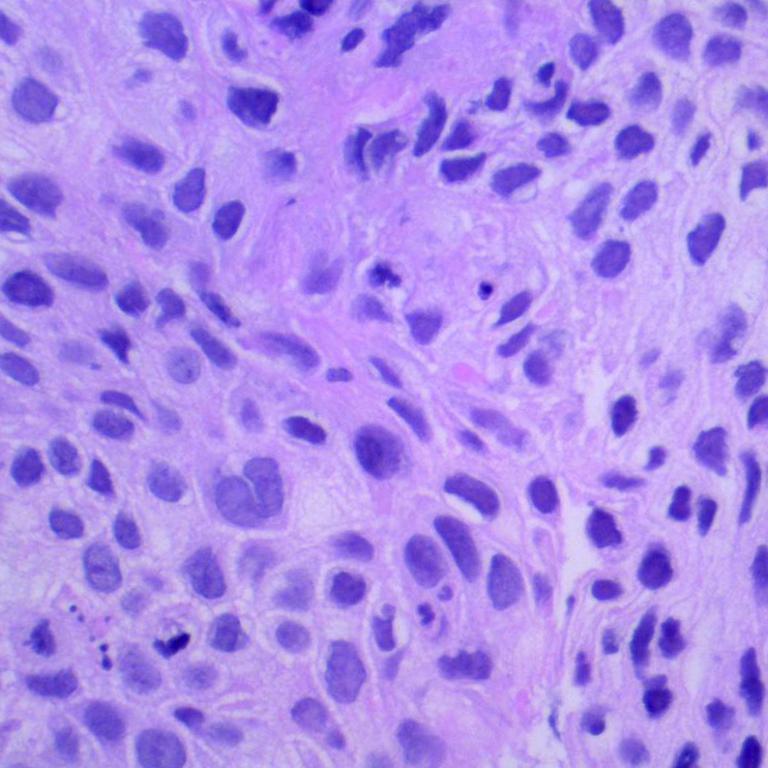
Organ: lung
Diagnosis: squamous carcinomas